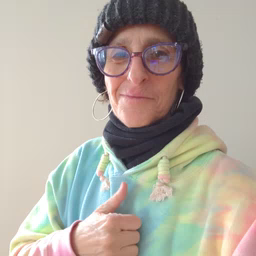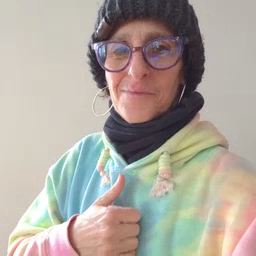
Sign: sad